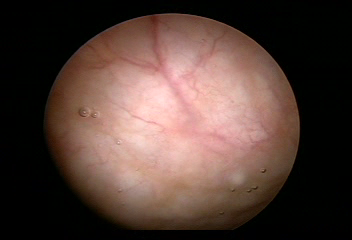
Modality: WLC
Class: Normal mucosa
Bladder cancer association: No